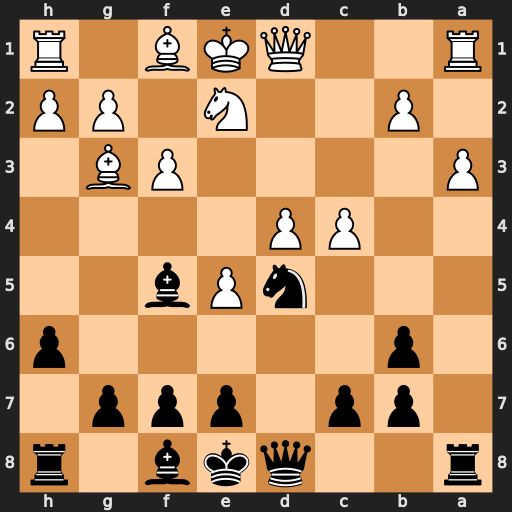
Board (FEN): r2qkb1r/1pp1ppp1/1p5p/3nPb2/2PP4/P4PB1/1P2N1PP/R2QKB1R
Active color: b
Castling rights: KQkq
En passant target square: -
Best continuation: Ne3 Qc1 Nc2+